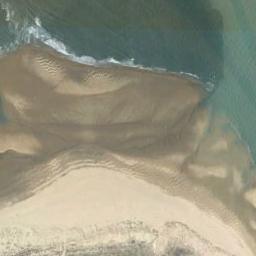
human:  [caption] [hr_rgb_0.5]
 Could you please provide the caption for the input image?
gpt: There were large white waves near the beach .

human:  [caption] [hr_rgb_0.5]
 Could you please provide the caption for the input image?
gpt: Green sea and brown sand by the beach .

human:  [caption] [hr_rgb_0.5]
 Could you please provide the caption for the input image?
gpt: The beach with khaki sand and the color of the seawater is blue .

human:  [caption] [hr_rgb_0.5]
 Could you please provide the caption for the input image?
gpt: The beach consists of blue seawater and a yellow coast .

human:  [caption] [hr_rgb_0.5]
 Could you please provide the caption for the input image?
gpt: There are water marks on the beach .